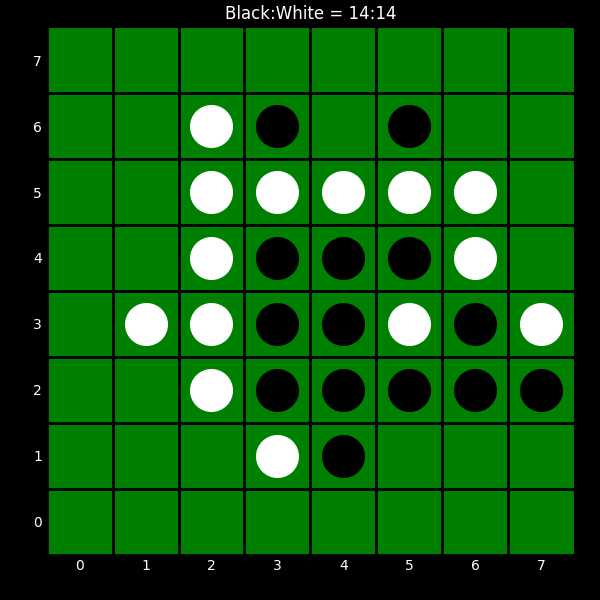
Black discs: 14
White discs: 14